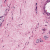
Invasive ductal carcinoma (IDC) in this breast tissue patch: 0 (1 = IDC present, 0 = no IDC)